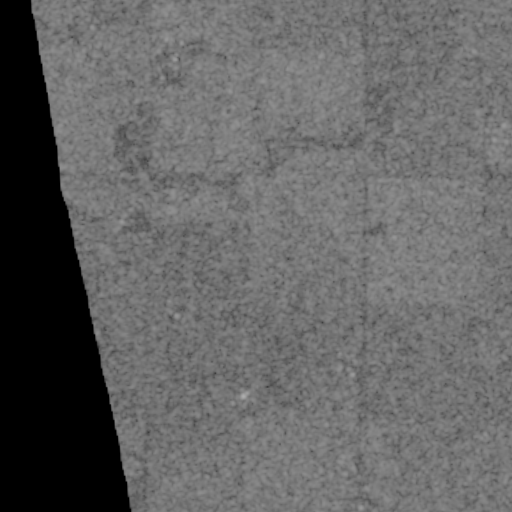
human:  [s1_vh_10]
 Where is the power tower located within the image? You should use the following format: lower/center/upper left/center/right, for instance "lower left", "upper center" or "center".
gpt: The power tower is located in the upper right of the image.
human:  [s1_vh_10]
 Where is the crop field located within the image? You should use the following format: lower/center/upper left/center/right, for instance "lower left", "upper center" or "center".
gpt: There is no crop field in the image.

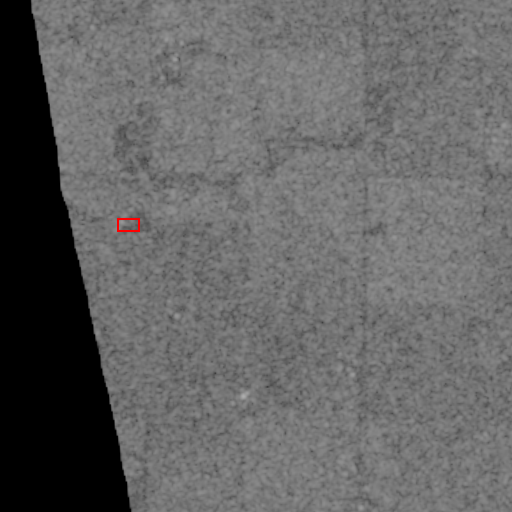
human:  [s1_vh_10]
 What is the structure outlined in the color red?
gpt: The structure outlined in red is a building.
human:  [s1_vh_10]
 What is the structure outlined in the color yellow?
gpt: There is no yellow outline.